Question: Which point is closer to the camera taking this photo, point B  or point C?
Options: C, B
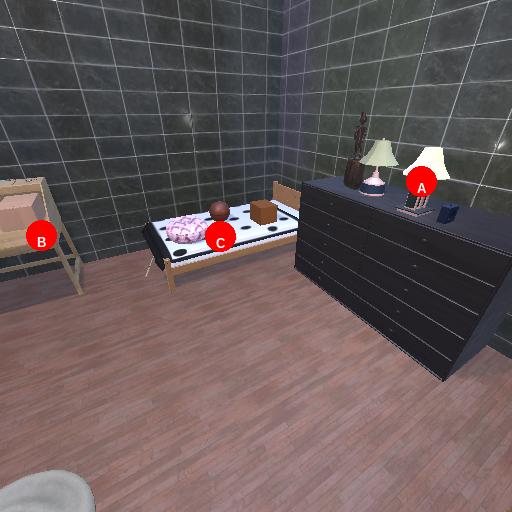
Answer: C